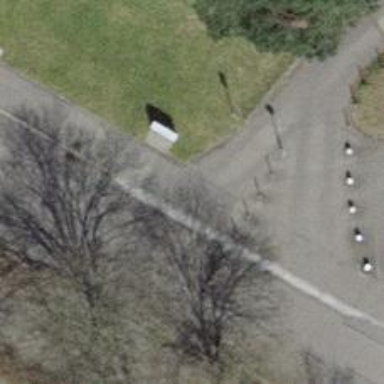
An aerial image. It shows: Unmarked crossing with traffic calming table.